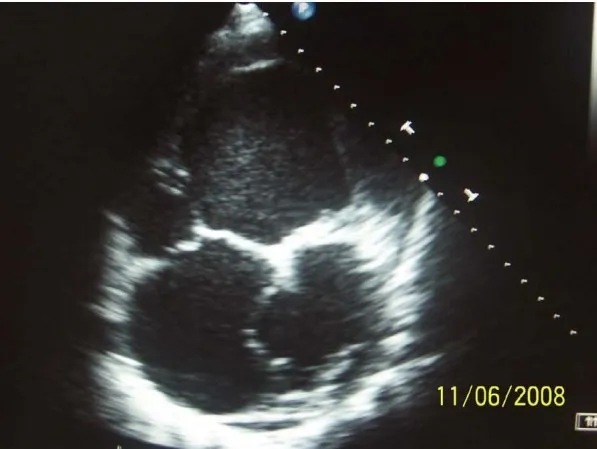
Apical four chamber view, single ventricle interatrial aneurysm.
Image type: radiology (ultrasound)